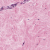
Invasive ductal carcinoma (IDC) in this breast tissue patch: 0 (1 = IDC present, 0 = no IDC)